Interaction volume radius: 10 \u00c5
Interaction volume height: 25 \u00c5
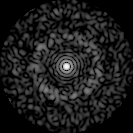
Disorder parameter: 0.8463